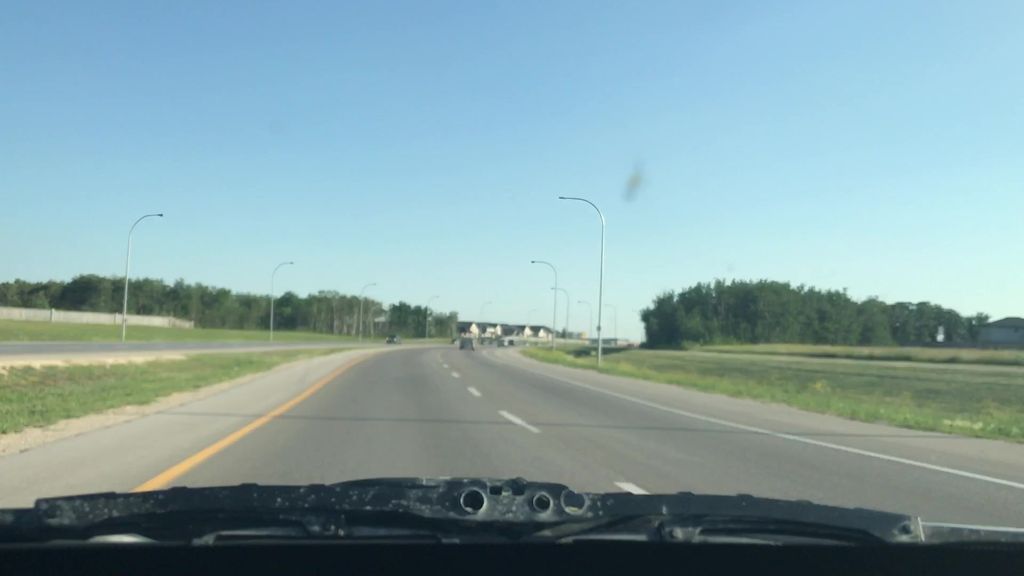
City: winnipeg